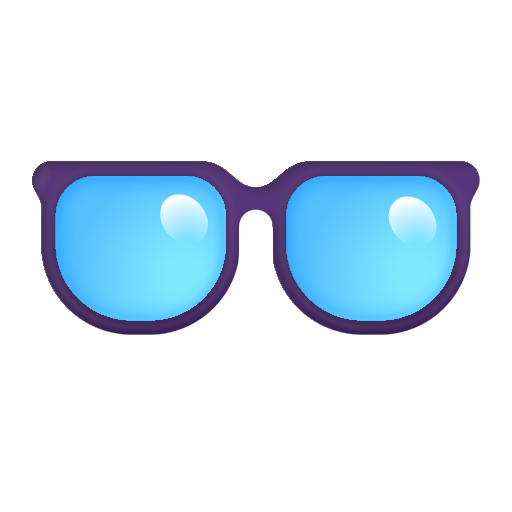
glasses color